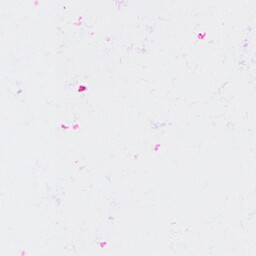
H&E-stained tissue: Breast